Question:
But I cannot quite seem to figure out what the problem is. The assignment wants me to create a phishing scanner that will assign a point value to each based on my estimate of its likeliness to be in a phishing message. Write an application that scans a file or text for the terms and phrases. For each occurence of a keyword or phrase within the text file, add the assigned point value for the total points for that word or phrase. For each keyword or phrase found, output one line with the word or phrase, the number of occurences and the point total. Then show the point total for the entire message.
This is what I have so far
'''
import java.io.File;
import java.util.Scanner;
public class PhishingScanner {
// list of phishing words
private static final String[] phishingWords = { "DHL", "official",
"bank", "security", "urgent", "alert", "important", "delivery",
"ebay", "taxes", "credit", "verify", "confirm", "account",
"bill", "immediately", "address", "telephone", "ssn", "charity",
"check", "personal", "confidential", "atm", "warning",
"fraud", "won", "irs", "owe", "pay" };
// parallel array of point values
private static final int phishingPoints[] = { 2, 2, 1, 1, 1, 1, 1, 2, 3, 3,
3, 1, 1, 1, 1, 1, 2, 2, 3, 2, 1, 1, 1, 1, 2, 2, 2, 2, 2, 1 };
public static void main(String[] args) throws Exception {
String fileName = args[0].toString();
Scanner file = new Scanner(new File(fileName));
int size = phishingWords.length;
int wordsCount[] = new int[size];
for (int i = 0; i < size; i++)
wordsCount[i] = 0;
while (file.hasNext()) {
String word = file.next();
for (int i = 0; i < size; i++)
if (word.equalsIgnoreCase(phishingWords[i]))
wordsCount[i]++;
}
System.out.println("
Word Count Points
");
int totalPoints = 0;
for (int i = 0; i < size; i++) {
if (wordsCount[i] > 0) {
System.out.printf("%-15s %8d %8d
", phishingWords[i],
wordsCount[i], phishingPoints[i]);
totalPoints += phishingPoints[i] * wordsCount[i];
}
}
System.out.println("
Total points: " + totalPoints);
file.close();
}
}
'''
When I run it this is what I get
'''
Exception in thread "main" java.lang.ArrayIndexOutOfBoundsException: 0
at PhishingScanner.main(PhishingScanner.java:19)
'''
which is this line
'''
String fileName = args[0].toString();
'''
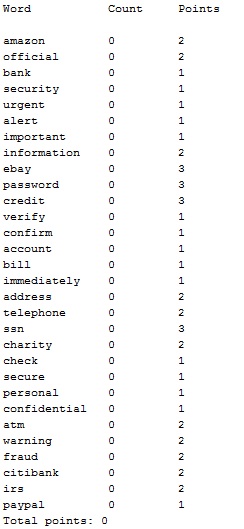
Answer: To prevent an unchecked exception like an ArrayIndexOutOfBoundsException from being thrown in your code try adding some exception handling. In the code below all the logic of the program is surrounded by a try block. If a runtime exception is thrown the program will output some information to the user on how to execute the program and then exit. The program also does seem to catch the specific words to watch out for with phishing scams when passing an actual file as an argument to the program! :0
Some people may say that you should not try to catch runtime exceptions like ArrayIndexOutOfBoundsExceptions, and they are probably right, but in this case since it is not simply ignored I think it is appropriate. :D
Thanks for sharing this code. This is actually a pretty useful program.
UPDATED ANSWER:
'''
import java.io.File;
import java.util.Scanner;
public class PhishingScanner {
// list of phishing words
private static final String[] phishingWords = { "DHL", "official",
"bank", "security", "urgent", "alert", "important", "delivery",
"ebay", "taxes", "credit", "verify", "confirm", "account",
"bill", "immediately", "address", "telephone", "ssn", "charity",
"check", "personal", "confidential", "atm", "warning",
"fraud", "won", "irs", "owe", "pay" };
// parallel array of point values
private static final int phishingPoints[] = { 2, 2, 1, 1, 1, 1, 1, 2, 3, 3,
3, 1, 1, 1, 1, 1, 2, 2, 3, 2, 1, 1, 1, 1, 2, 2, 2, 2, 2, 1 };
public static void main(String[] args) throws Exception {
try {
String fileName = args[0].toString();
Scanner file = new Scanner(new File(fileName));
int size = phishingWords.length;
int wordsCount[] = new int[size];
for (int i = 0; i < size; i++)
wordsCount[i] = 0;
while (file.hasNext()) {
String word = file.next();
for (int i = 0; i < size; i++)
if (word.equalsIgnoreCase(phishingWords[i]))
wordsCount[i]++;
}
System.out.println("
Word Count Points
");
int totalPoints = 0;
for (int i = 0; i < size; i++) {
if (wordsCount[i] > 0) {
System.out.printf("%-15s %8d %8d
", phishingWords[i],
wordsCount[i], phishingPoints[i]);
totalPoints += phishingPoints[i] * wordsCount[i];
}
}
System.out.println("
Total points: " + totalPoints);
file.close();
} catch(Exception e) {
System.out.println("Please enter a file when running the program");
System.out.println("Example: java PhishingScanner EmailFromMom.txt");
}
}//end method main
}
'''